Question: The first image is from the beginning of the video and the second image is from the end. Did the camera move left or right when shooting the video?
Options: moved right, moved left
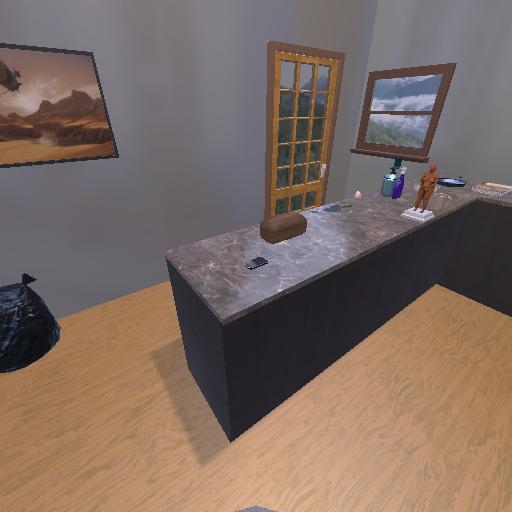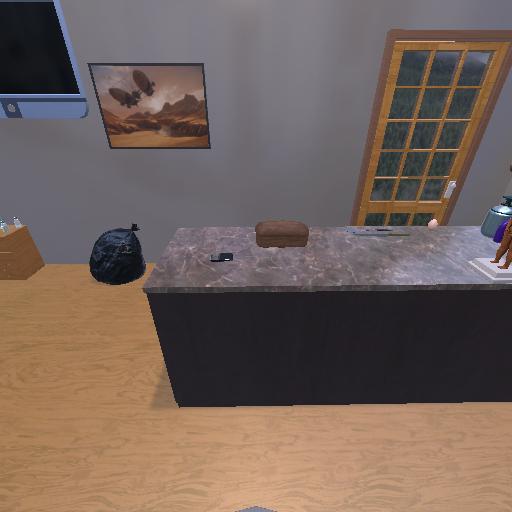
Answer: moved right